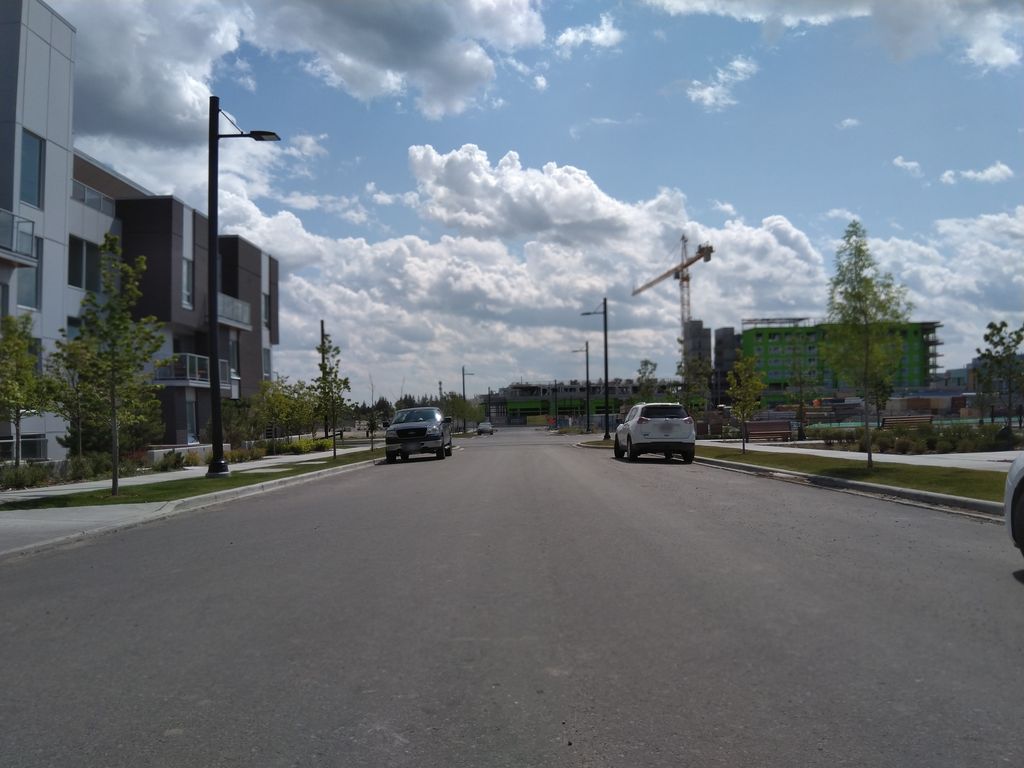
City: calgary